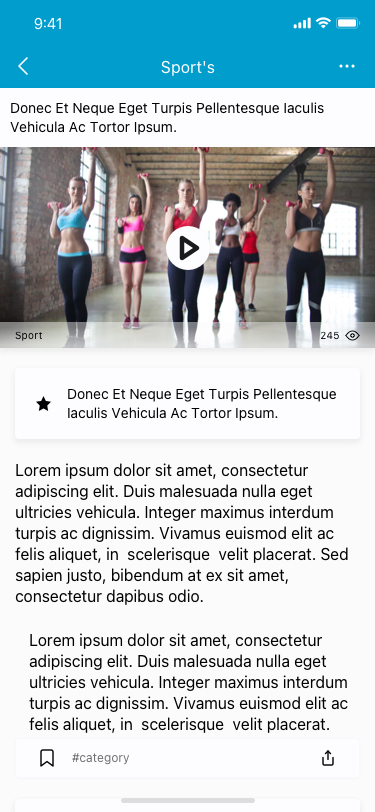
Text in this UI design:
Lorem ipsum dolor sit amet, consectetur adipiscing elit. Duis malesuada nulla eget ultricies vehicula. Integer maximus interdum turpis ac dignissim. Vivamus euismod elit ac felis aliquet, in  scelerisque  velit placerat. Sed sapien justo, bibendum at ex sit amet, consectetur dapibus odio.
Lorem ipsum dolor sit amet, consectetur adipiscing elit. Duis malesuada nulla eget ultricies vehicula. Integer maximus interdum turpis ac dignissim. Vivamus euismod elit ac felis aliquet, in  scelerisque  velit placerat. Sed sapien justo, bibendum at ex sit amet, consectetur dapibus odio.